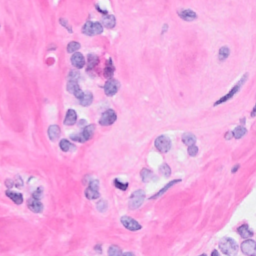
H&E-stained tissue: Breast